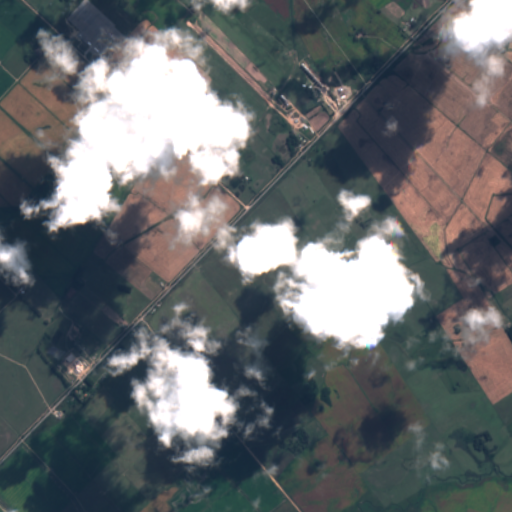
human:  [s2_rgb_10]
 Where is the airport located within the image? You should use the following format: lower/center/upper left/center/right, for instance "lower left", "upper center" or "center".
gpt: The airport is located in the upper center of the image.
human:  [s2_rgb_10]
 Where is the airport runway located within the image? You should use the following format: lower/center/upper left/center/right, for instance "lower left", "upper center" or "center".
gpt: The airport runway is located in the upper center of the image.
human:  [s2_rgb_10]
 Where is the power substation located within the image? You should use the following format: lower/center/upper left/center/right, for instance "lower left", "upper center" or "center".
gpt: The power substation is located in the upper left of the image.
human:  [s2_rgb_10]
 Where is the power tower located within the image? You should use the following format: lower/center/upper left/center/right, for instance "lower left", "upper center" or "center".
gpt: There is no power tower in the image.